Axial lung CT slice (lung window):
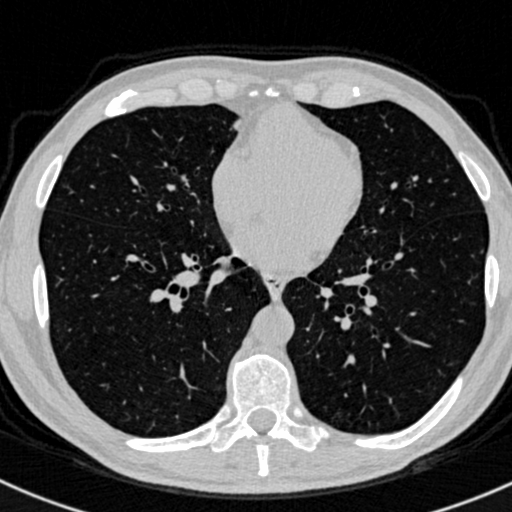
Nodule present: no